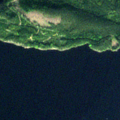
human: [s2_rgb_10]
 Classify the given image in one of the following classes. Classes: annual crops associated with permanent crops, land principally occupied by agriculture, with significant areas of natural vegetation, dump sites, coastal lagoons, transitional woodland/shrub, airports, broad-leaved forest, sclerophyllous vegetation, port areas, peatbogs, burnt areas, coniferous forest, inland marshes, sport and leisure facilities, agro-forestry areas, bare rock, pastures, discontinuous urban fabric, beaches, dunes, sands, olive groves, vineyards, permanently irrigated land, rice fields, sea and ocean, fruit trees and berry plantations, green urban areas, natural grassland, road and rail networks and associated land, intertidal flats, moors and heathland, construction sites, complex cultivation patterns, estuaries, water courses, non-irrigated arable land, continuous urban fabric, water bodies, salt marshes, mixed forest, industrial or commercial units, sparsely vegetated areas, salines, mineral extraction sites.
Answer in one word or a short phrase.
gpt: coniferous forest, mixed forest, water bodies